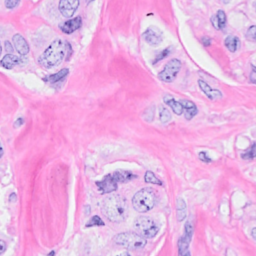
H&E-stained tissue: Breast